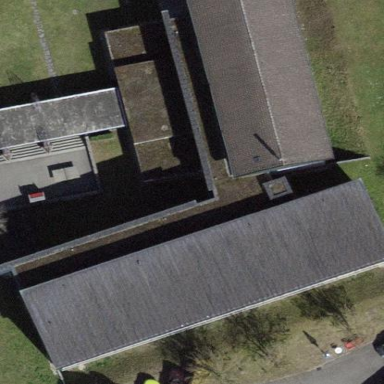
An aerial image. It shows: School building.